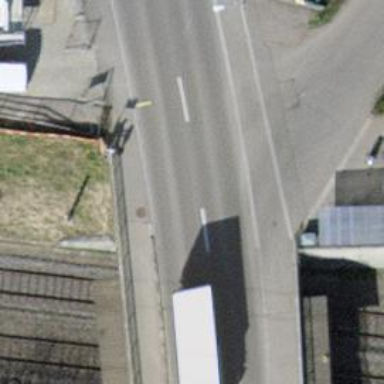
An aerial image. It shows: Secondary road on asphalt bridge.